Question: I am using Excel VBA to make an simple app, I have a with make it a , can I use VBA code to set the for it? and how?

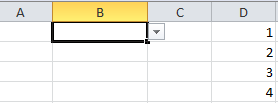
Answer: If I understood correctly and you need to "put some value into CELL when worksheet with CELL on it is opened" then try to insert following code into ThisWorkbook module:
'''
Private Sub Workbook_SheetActivate(ByVal Sh As Object)
If Sh.Name = "%%SheetWithCELL%%" Then
Sh.Range("CELL").Value = "%%NeededValue%%"
End If
End Sub
'''
Where
- %%SheetWithCELL%% - Name of sheet where CELL is located;- %%NeededValue%% - Value, which you need to insert into CELL.
P.S. Code assumes that "CELL" is the actual name of some cell (named range)